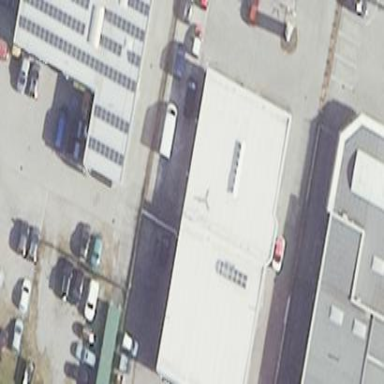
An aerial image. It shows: Building housing car repair shop.